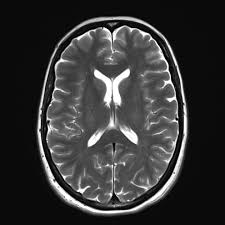
Label: notumor